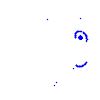
Particle: pion